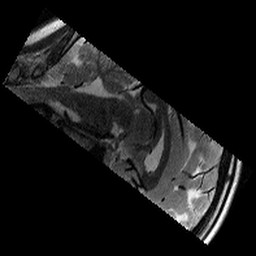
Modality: T2w
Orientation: sagittal
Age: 12
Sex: male
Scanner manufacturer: siemens
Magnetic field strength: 3 T
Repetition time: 9.23 s
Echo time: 0.067 s